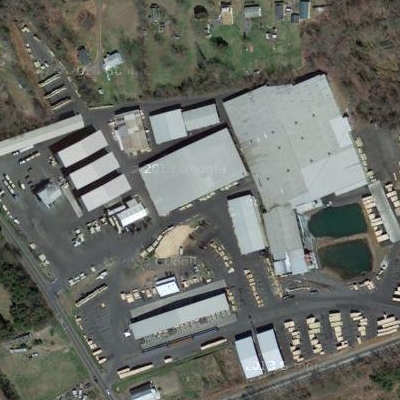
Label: Industry